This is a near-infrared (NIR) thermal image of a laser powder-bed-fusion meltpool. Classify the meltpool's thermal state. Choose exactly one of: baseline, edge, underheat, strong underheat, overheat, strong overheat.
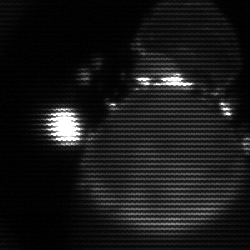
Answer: edge